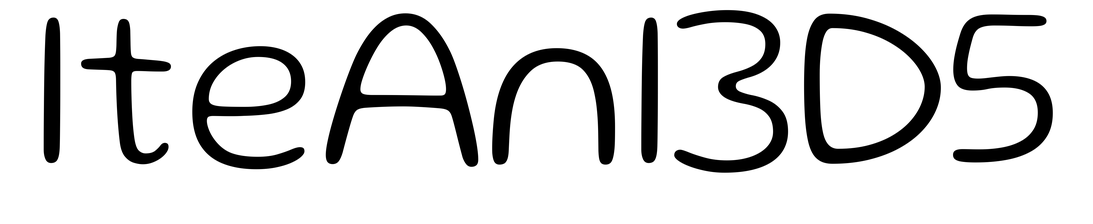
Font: Gluten_ExtraLight